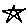
Label: star